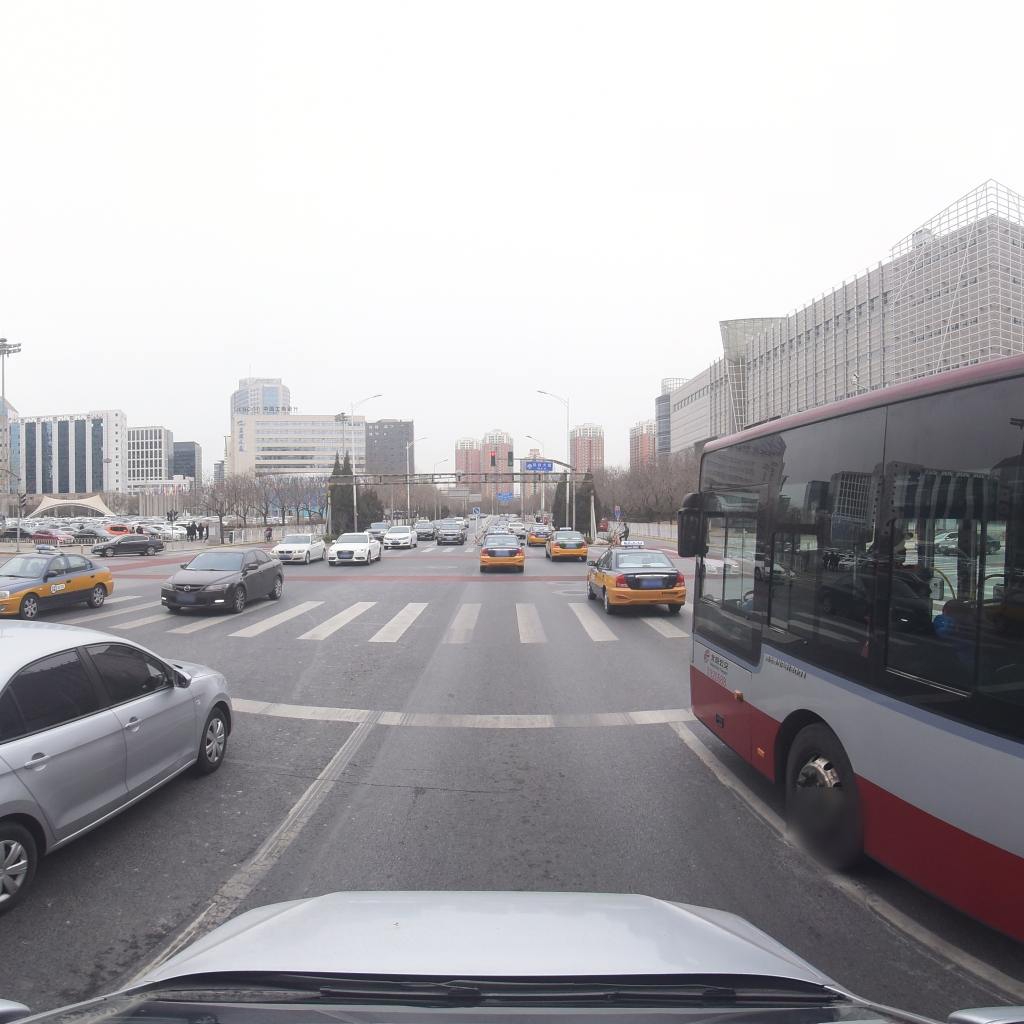
Region: Fengtai
Road damage annotations: transverse crack, longitudinal crack